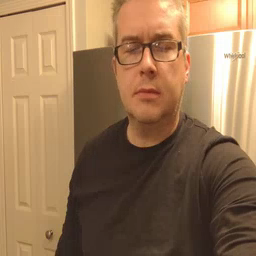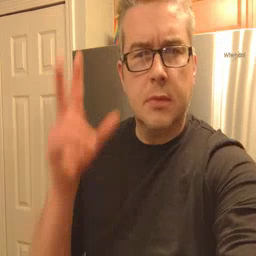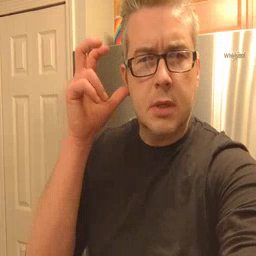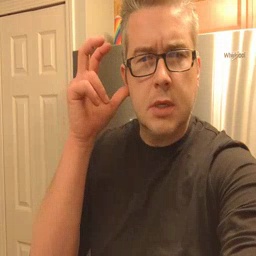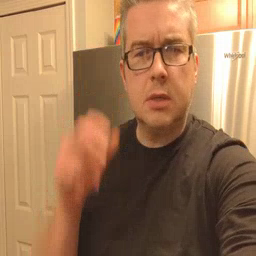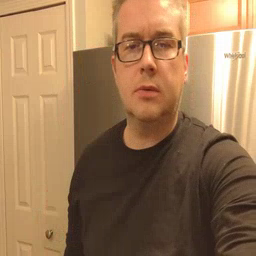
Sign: hear